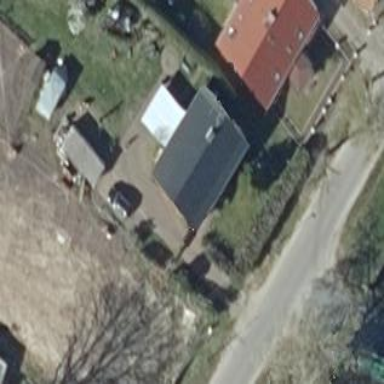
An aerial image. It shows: Simple house.